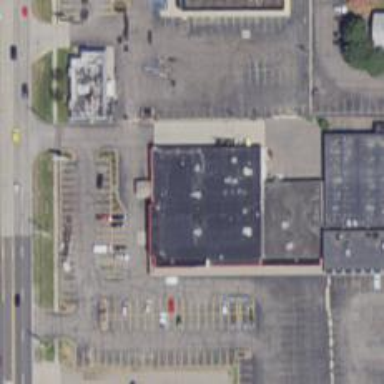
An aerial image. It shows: Pharmacy providing healthcare services.